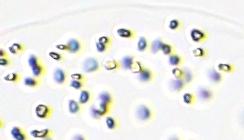
Label: Phaeocystis